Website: lowes
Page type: payment
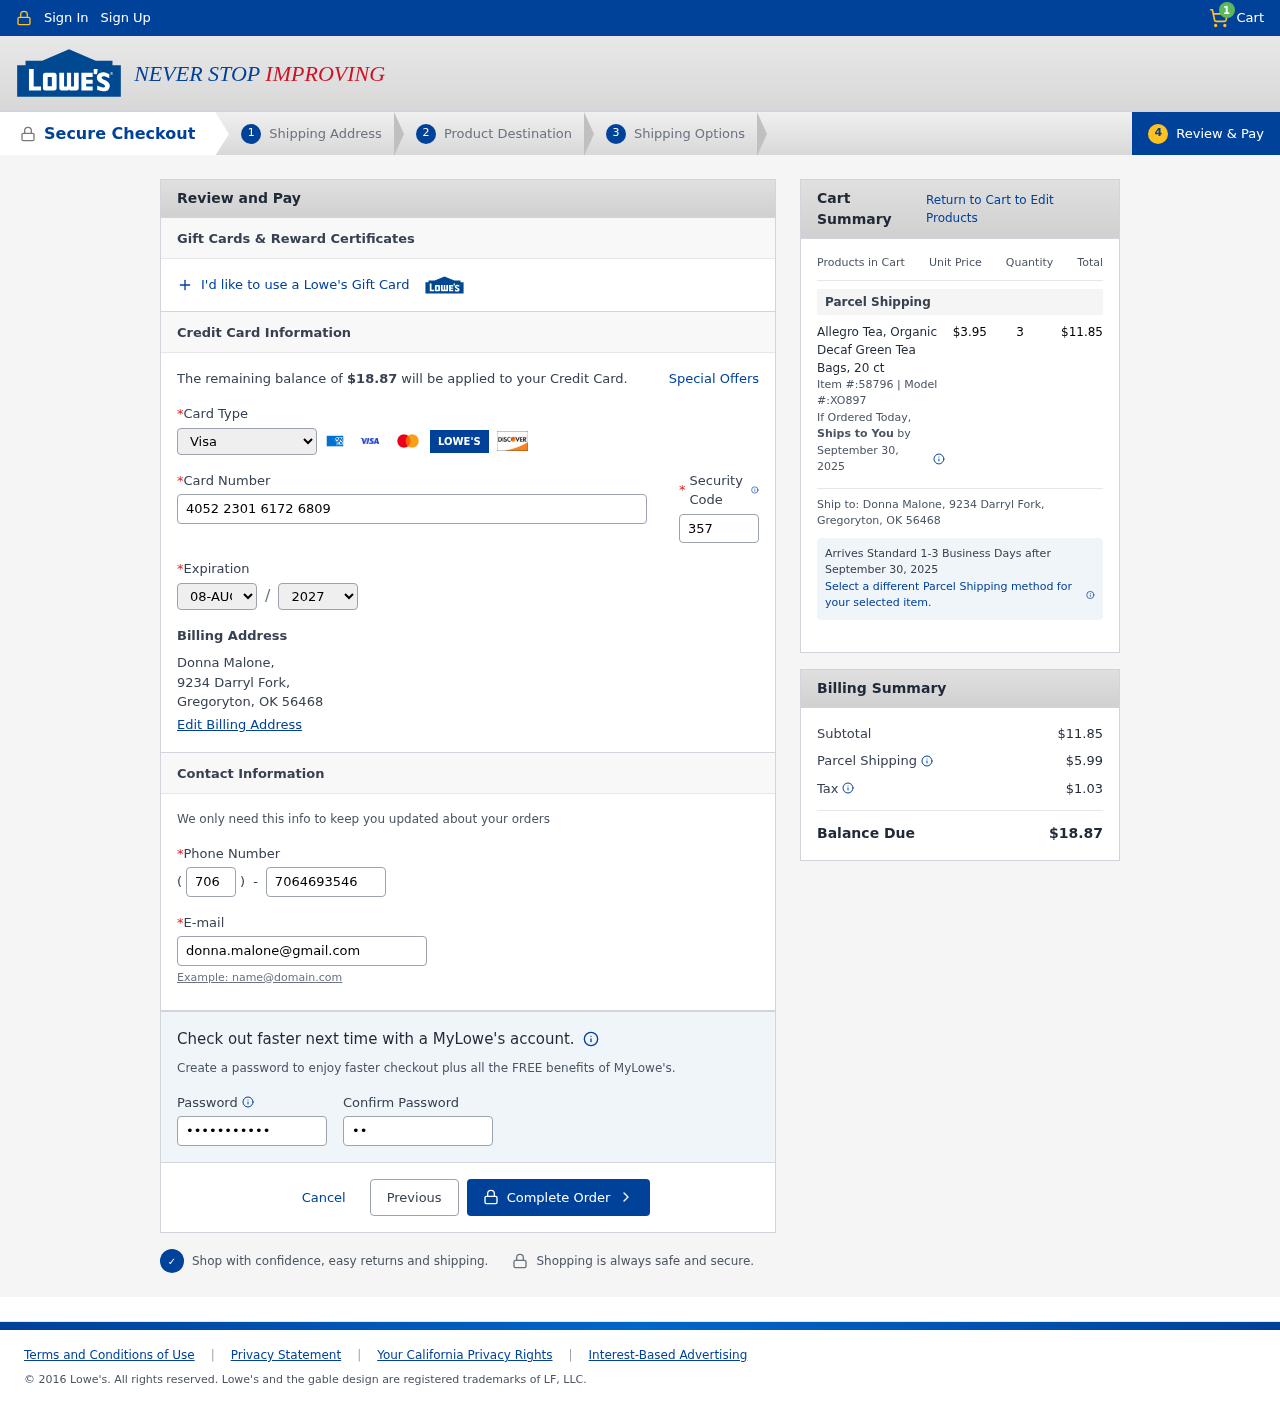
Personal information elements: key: PII_CARD_CVV
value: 357
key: PII_CARD_EXPIRY_MONTH
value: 08
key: PII_CARD_EXPIRY_YEAR
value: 27
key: PII_CARD_NUMBER
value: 4052 2301 6172 6809
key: PII_CARD_TYPE
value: Visa
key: PII_CITY_STATE_ZIP
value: Gregoryton, OK 56468
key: PII_EMAIL
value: donna.malone@gmail.com
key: PII_FULLNAME
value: Donna Malone,
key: PII_PHONE
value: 7064693546
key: PII_PHONE_AREA
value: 706
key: PII_STREET
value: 9234 Darryl Fork
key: PII_STREET
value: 9234 Darryl Fork,
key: PII_FULLNAME2
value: Donna Malone
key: PII_CITY
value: Gregoryton
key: PII_STATE_ABBR
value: OK
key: PII_POSTCODE
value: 56468
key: PII_POSTCODE_FULL
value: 56468
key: PII_CITY_STATE
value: Gregoryton, OK
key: PII_POSTCODE_NUMERIC
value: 56468
Product elements: key: PRODUCT1_NAME
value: Allegro Tea, Organic Decaf Green Tea Bags, 20 ct
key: PRODUCT1_PRICE
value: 3.95
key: PRODUCT1_QUANTITY
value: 3
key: PRODUCT1_ITEM
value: Item #:58796
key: PRODUCT1_MODEL
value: Model #:XO897
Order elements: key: ORDER_NUM_ITEMS
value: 1
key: ORDER_TOTAL
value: $18.87
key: ORDER_SHIPPING_DATE
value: September 30, 2025
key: ORDER_SUBTOTAL
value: $11.85
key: ORDER_SHIPPING_DATE2
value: September 30, 2025
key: ORDER_SHIPPING_COST
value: $5.99
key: ORDER_TAX
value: $1.03